Field crop: maize
Growth stage: 2
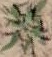
Species: atriplex